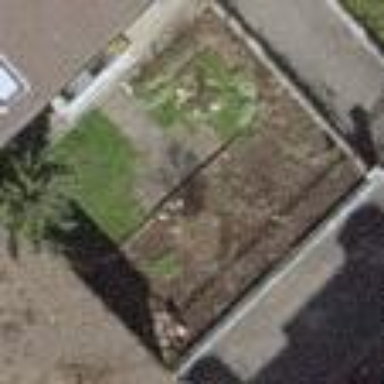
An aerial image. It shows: Residential garden.